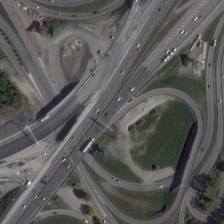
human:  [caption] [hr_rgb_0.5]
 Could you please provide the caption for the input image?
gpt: the road extends in all directions, staggered distribution .

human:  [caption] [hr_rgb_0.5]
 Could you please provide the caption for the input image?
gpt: some green trees are near a viaduct with cars .

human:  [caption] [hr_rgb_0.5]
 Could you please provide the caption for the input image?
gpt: some green trees are near a viaduct with cars .

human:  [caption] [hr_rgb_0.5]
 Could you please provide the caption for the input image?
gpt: the ease of the road are surrounded by dark green trees and houses .

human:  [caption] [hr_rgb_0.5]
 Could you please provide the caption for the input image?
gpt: the road extends in all directions, staggered distribution .